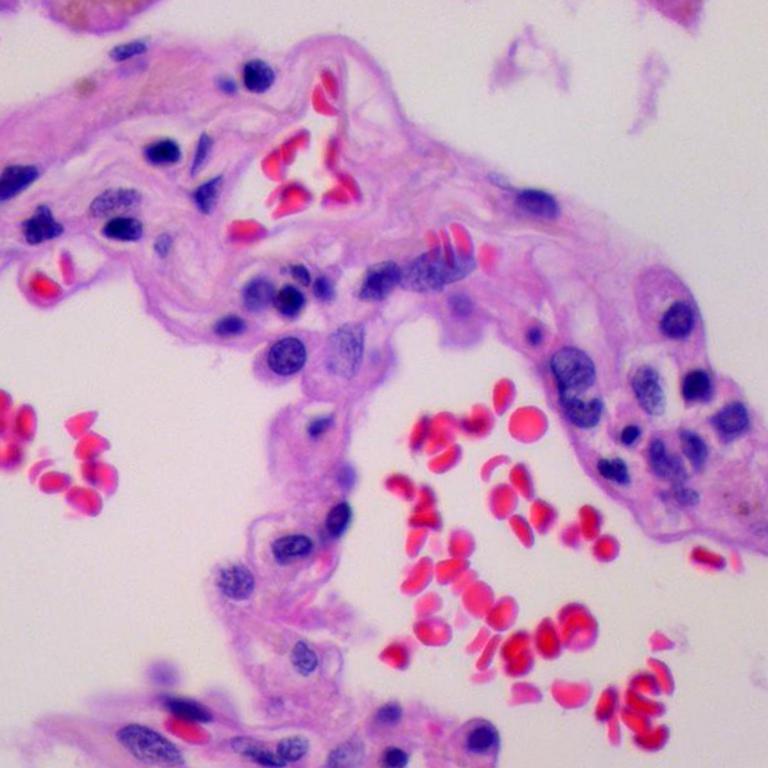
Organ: lung
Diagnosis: benign